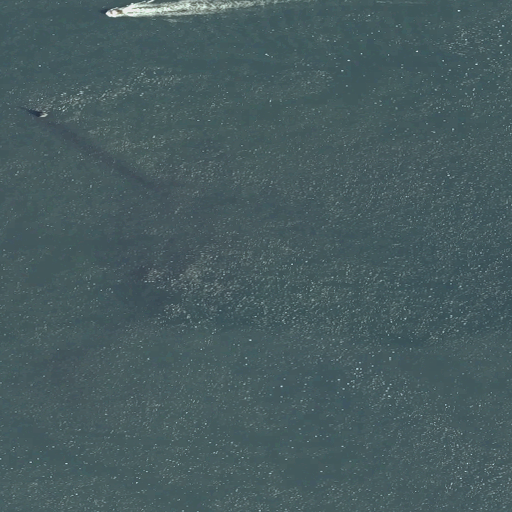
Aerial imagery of island in Maine named Nova Rocks containing only open water